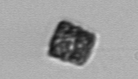
Label: Thalassiosira